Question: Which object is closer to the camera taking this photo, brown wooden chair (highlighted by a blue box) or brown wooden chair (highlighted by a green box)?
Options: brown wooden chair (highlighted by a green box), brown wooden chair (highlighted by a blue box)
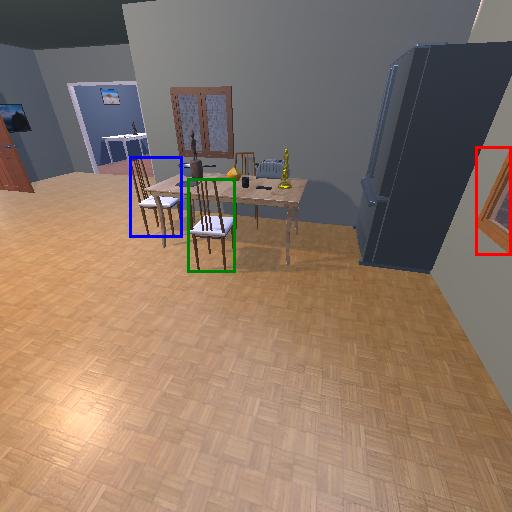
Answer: brown wooden chair (highlighted by a green box)